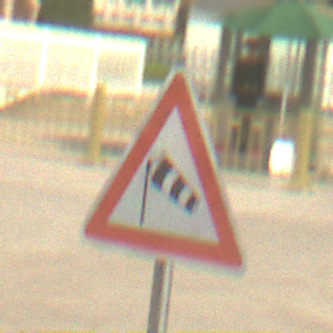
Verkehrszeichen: SeitenwindVonLinks
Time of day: MorningAfternoon
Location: Outdoor (Suburban)
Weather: Clear
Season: NotSpecified
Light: Natural